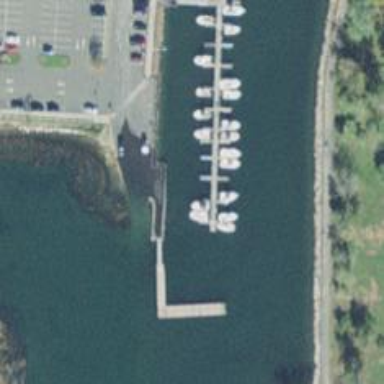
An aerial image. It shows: Slipway on leisure land.